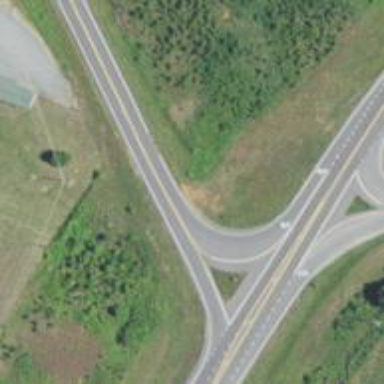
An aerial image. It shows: Trunk_link highway with cloverleaf junction.